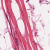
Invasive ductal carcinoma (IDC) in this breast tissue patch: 0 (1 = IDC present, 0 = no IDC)